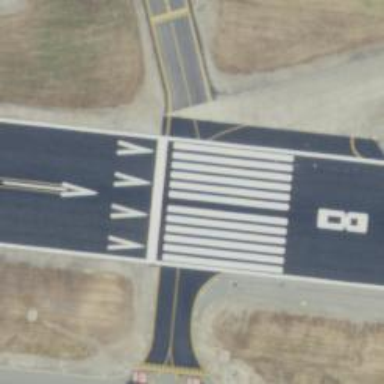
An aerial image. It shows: Runway at airport.